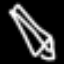
Label: pencil